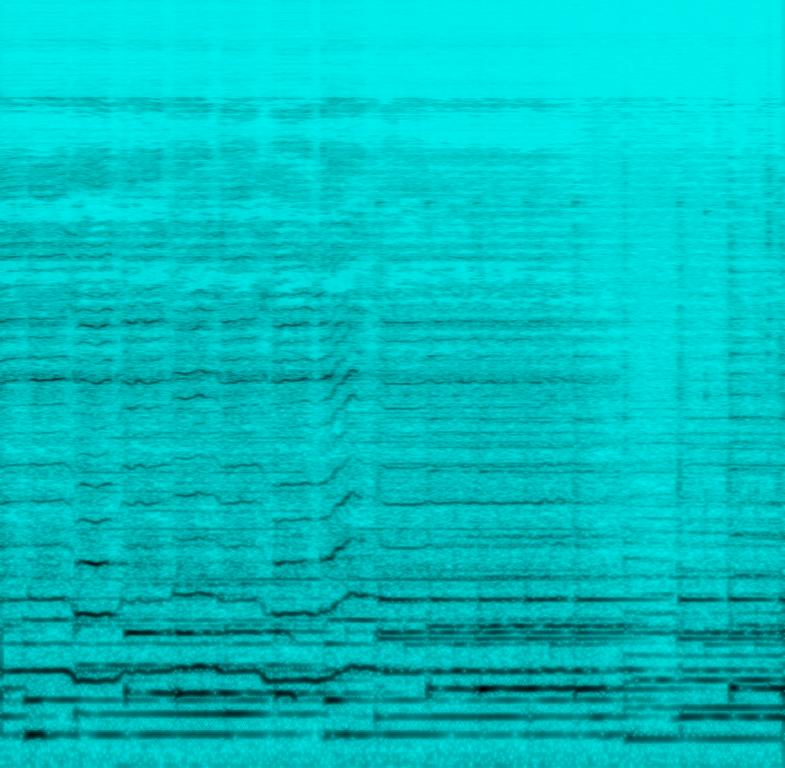
The low quality recording features a muffled female soft vocal singing over sustained strings melody and arpeggiated acoustic guitar melody. It sounds mellow, soft and sad - even though the quality is bad.